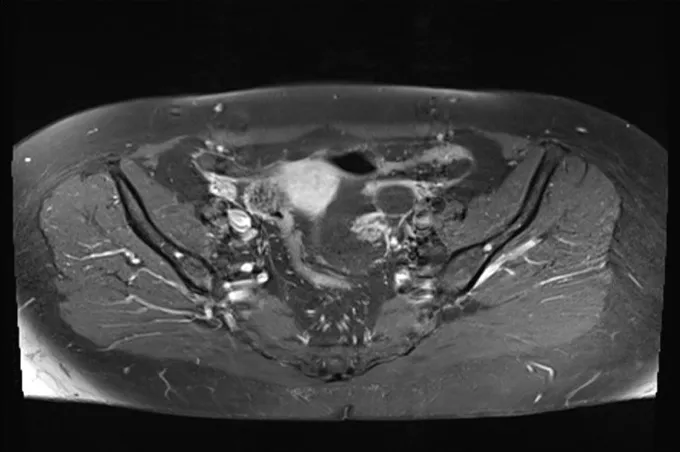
CT view of abdominal scan showing that the left ovary is independent of the effusion.
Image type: radiology (mri)